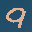
Label: 9